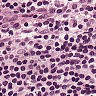
Metastatic tissue present: no